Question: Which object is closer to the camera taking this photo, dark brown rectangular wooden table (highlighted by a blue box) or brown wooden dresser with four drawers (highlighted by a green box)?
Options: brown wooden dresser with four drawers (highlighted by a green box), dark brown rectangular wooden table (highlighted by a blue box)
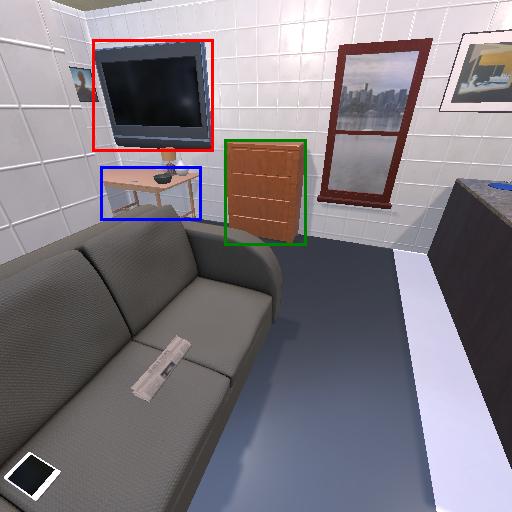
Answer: brown wooden dresser with four drawers (highlighted by a green box)